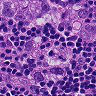
Metastatic tissue present: yes